【题型】解答题　【知识点】立体几何　【难度】medium
如图, 在三棱柱 $ABC-A_1B_1C_1$ 中, 底面 $ABC$ 是以 $AC$ 为斜边的等腰直角三角形, 侧面 $AA_1C_1C$ 为菱形, 点 $A_1$ 在底面上的投影为 $AC$ 的中点 $D$, 且 $AB=2$.

(1) 若 $M, N$ 分别为棱 $AB, B_1C_1$ 的中点, 求证: $B_1M \parallel$ 平面 $CDN$;

(2) 求点 $C$ 到侧面 $AA_1B_1B$ 的距离;

(3) 在线段 $A_1B_1$ 上是否存在点 $E$, 使得直线 $DE$ 与侧面 $AA_1B_1B$ 所成角的正弦值为 $\frac{\sqrt{6}}{7}$? 若存在, 请求出 $A_1E$ 的长; 若不存在, 请说明理由.
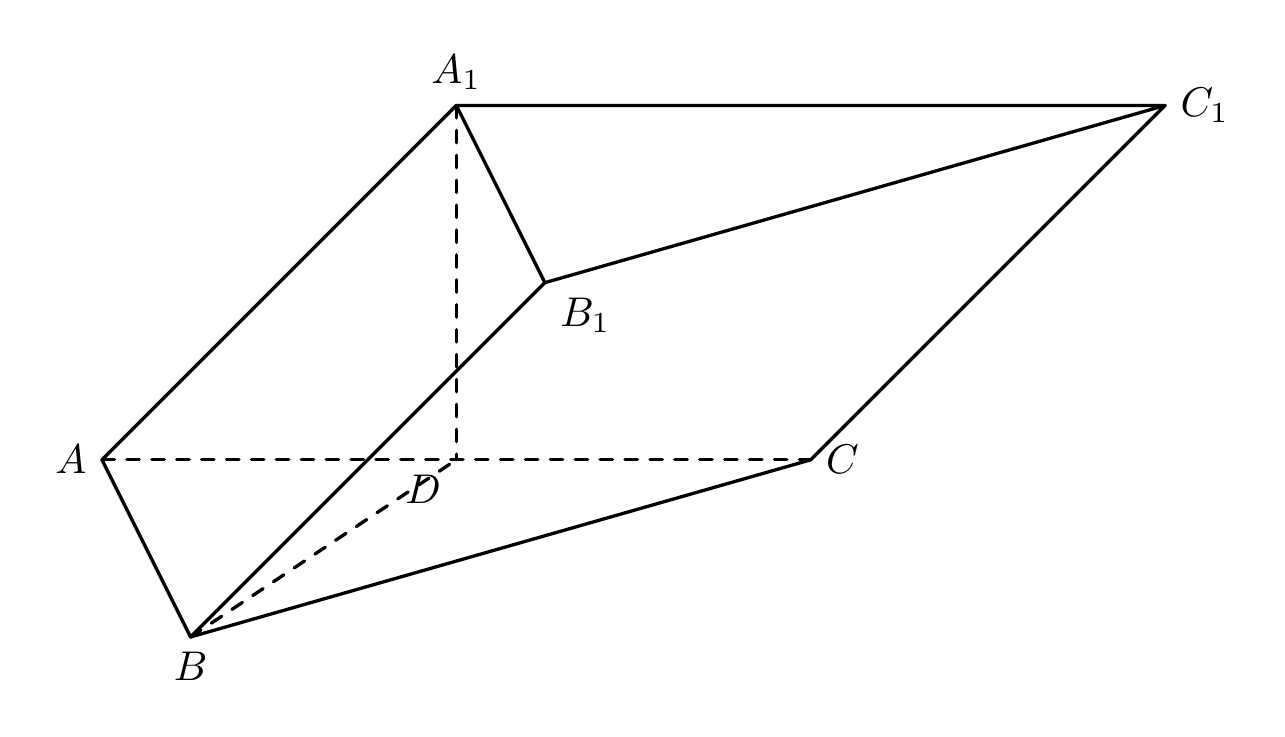
【解答】

【解】(1) 证明: 连接 $MD$,

$\because M$ 为 $AB$ 的中点, $D$ 为 $AC$ 的中点,

$\therefore MD \parallel BC$ 且 $2|MD| = |BC|$,

$\because N$ 为 $B_1C_1$ 的中点,

则在三棱柱 $ABC-A_1B_1C_1$ 中, $\therefore B_1N \parallel BC$ 且 $2|B_1N| = |BC|$,

$\therefore MD \parallel B_1N$ 且 $|MD| = |B_1N|$,

$\therefore$ 四边形 $B_1NDM$ 为平行四边形,

$\therefore B_1M \parallel ND$,

$\because ND \subset$ 平面 $CDN$, 且 $B_1M \not\subset$ 平面 $CDN$,

$\therefore B_1M \parallel$ 平面 $CDN$;

(2) $\because$ 点 $A_1$ 在底面上的投影为 $AC$ 的中点 $D$,

$\therefore A_1D \perp$ 平面 $ABC$,

$\therefore A_1D \perp AC$ 且 $A_1D \perp BD$,

$\because$ 底面 $ABC$ 是以 $AC$ 为斜边的等腰直角三角形,

$\therefore BD \perp AC$,

$\because$ 侧面 $AA_1C_1C$ 为菱形, 且 $A_1D \perp AC$,

$\therefore A_1C = A_1A = AC$,

$\because AB = 2$,

$\therefore DB = DA = DC = \sqrt{2}$, 且 $DA_1 = \sqrt{6}$,

$\because$ 直线 $DB, DC, DA_1$ 两两垂直,

故以点 $D$ 为坐标原点, 直线 $DB, DC, DA_1$ 分别为 $x, y, z$ 轴, 建立如图所示空间直角坐标系,

则 $D(0, 0, 0), A(0, -\sqrt{2}, 0), B(\sqrt{2}, 0, 0), C(0, \sqrt{2}, 0), A_1(0, 0, \sqrt{6})$,

则 $\overrightarrow{AB} = (\sqrt{2}, \sqrt{2}, 0), \overrightarrow{AC} = (0, 2\sqrt{2}, 0), \overrightarrow{AA_1} = (0, \sqrt{2}, \sqrt{6})$,

设平面 $AA_1B_1B$ 的一个法向量为 $\vec{n} = (x, y, z)$,

则 $\begin{cases} \overrightarrow{AB} \cdot \vec{n} = \sqrt{2}x + \sqrt{2}y = 0 \\ \overrightarrow{AA_1} \cdot \vec{n} = \sqrt{2}y + \sqrt{6}z = 0 \end{cases}$, 即 $\begin{cases} x + y = 0 \\ y + \sqrt{3}z = 0 \end{cases}$,

取 $z=1$, 则 $\vec{n} = (\sqrt{3}, -\sqrt{3}, 1)$,

则点 $C$ 到侧面 $AA_1B_1B$ 的距离为:

$d = \frac{|\overrightarrow{AC} \cdot \vec{n}|}{|\vec{n}|} = \frac{2\sqrt{6}}{\sqrt{7}} = \frac{2\sqrt{42}}{7}$.

(3) 假设存在满足条件的点 $E$, 并设 $\overrightarrow{A_1E} = \lambda \cdot \overrightarrow{A_1B_1} = \lambda \cdot \overrightarrow{AB} = (\sqrt{2}\lambda, \sqrt{2}\lambda, 0), \lambda \in [0, 1]$,

则 $\overrightarrow{DE} = \overrightarrow{DA_1} + \overrightarrow{A_1E} = (\sqrt{2}\lambda, \sqrt{2}\lambda, \sqrt{6})$,

$\because$ 直线 $DE$ 与侧面 $AA_1B_1B$ 所成角的正弦值为 $\frac{\sqrt{6}}{7}$,

$\therefore \frac{\sqrt{6}}{7} = |\cos\langle\overrightarrow{DE}, \vec{n}\rangle| = \frac{|\overrightarrow{DE} \cdot \vec{n}|}{|\overrightarrow{DE}| \cdot |\vec{n}|} = \frac{\sqrt{6}}{\sqrt{4\lambda^2 + 6} \times \sqrt{7}}$,

解得 $\lambda^2 = \frac{1}{4}$, $\because \lambda \in [0, 1]$, 则 $\lambda = \frac{1}{2}$,

故存在满足条件的点 $E$, 且 $|A_1E| = \frac{1}{2}|AB| = 1$.

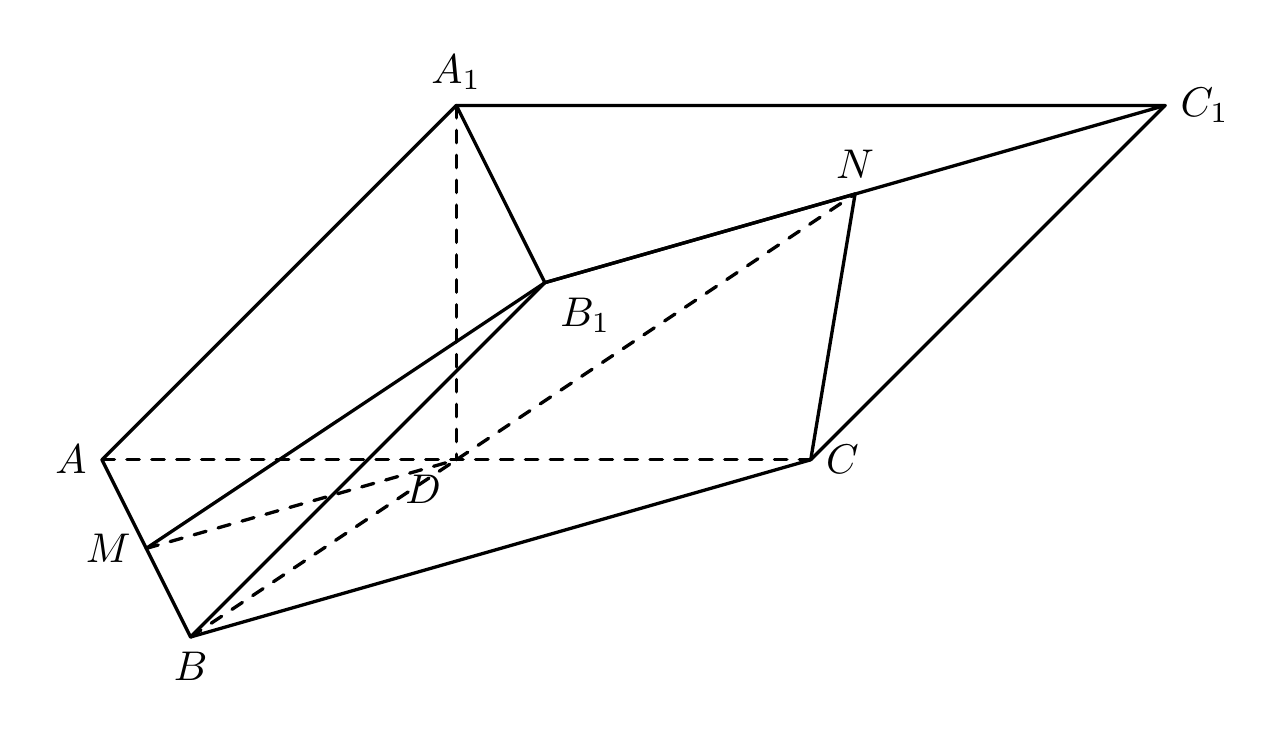
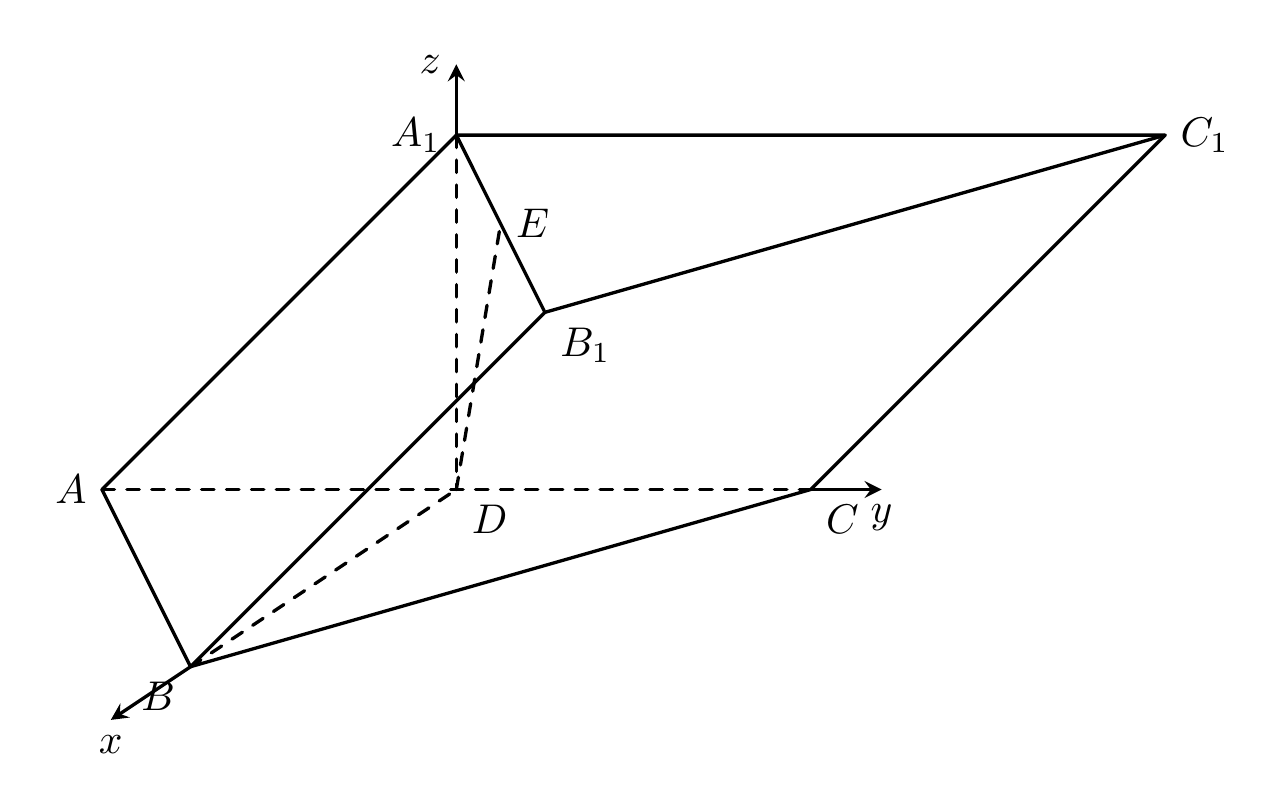